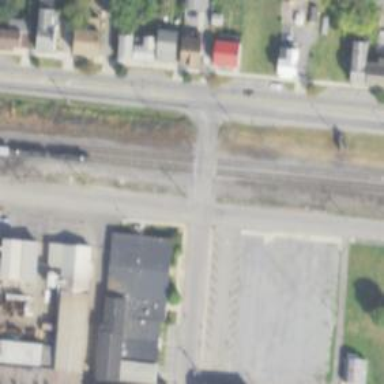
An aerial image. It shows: Railway level crossing.